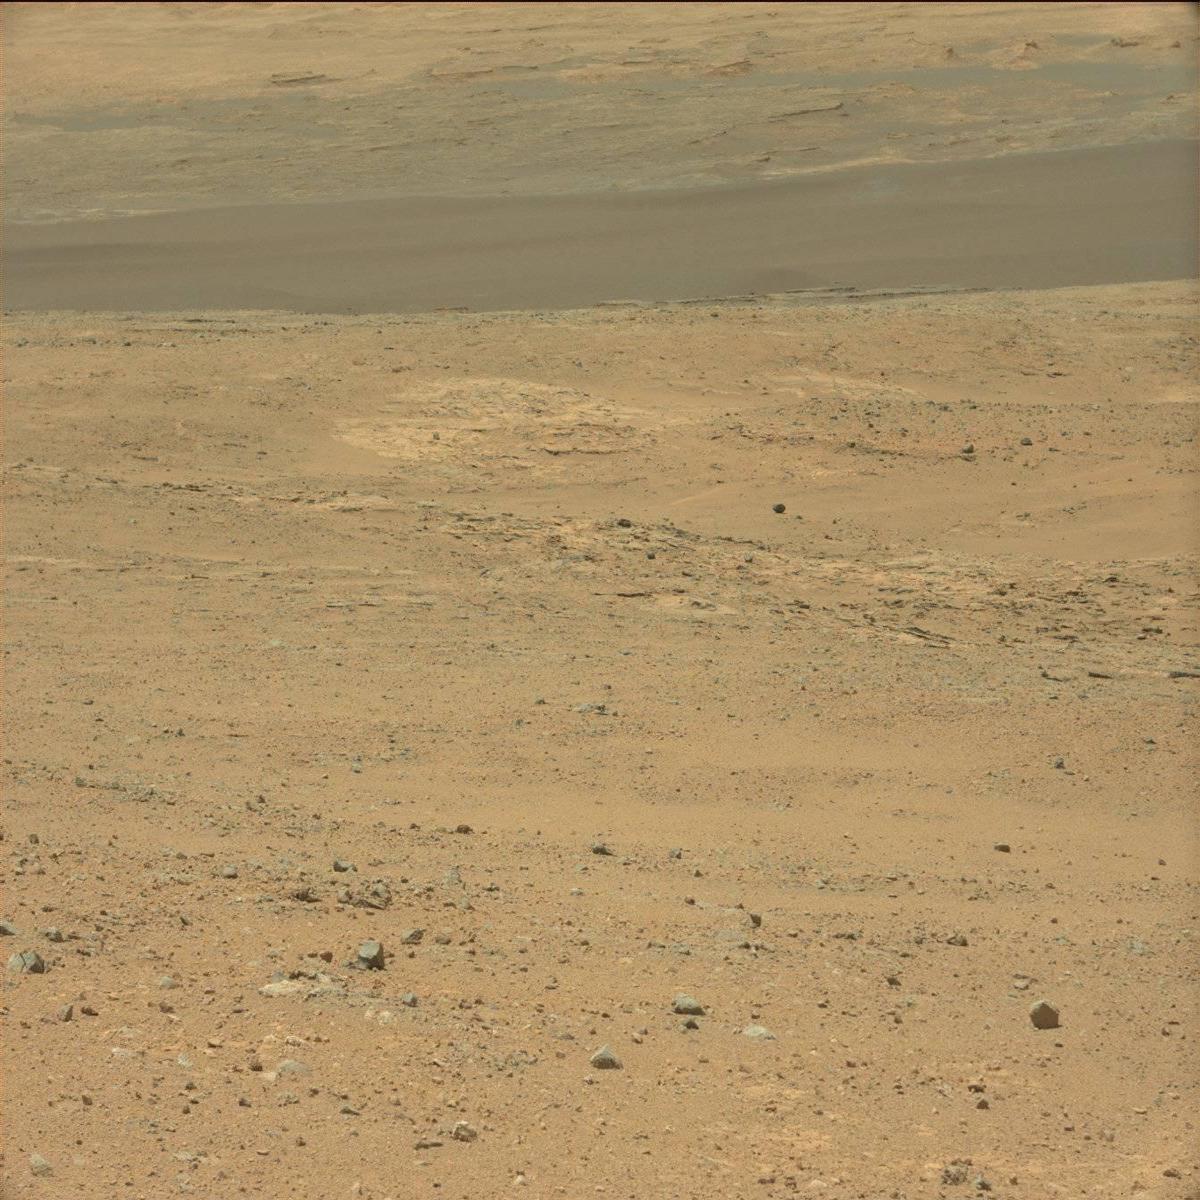
Terrain classes present: Bedrock, Ridge, Rock, Sand / Soil